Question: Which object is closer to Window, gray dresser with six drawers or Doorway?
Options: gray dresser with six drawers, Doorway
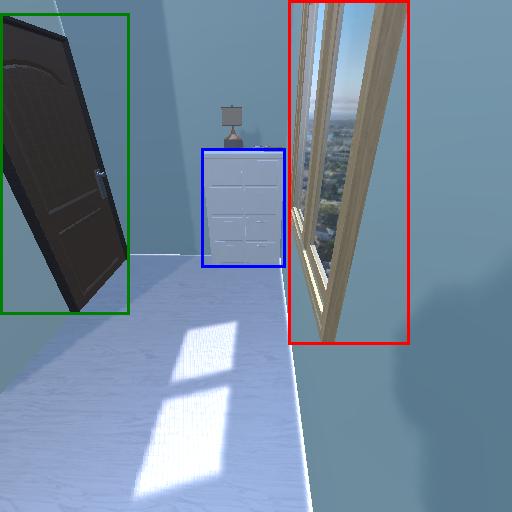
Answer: gray dresser with six drawers